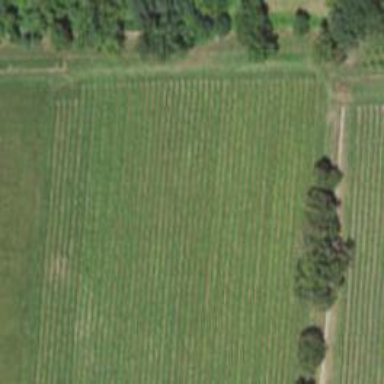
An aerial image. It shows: Vineyard growing grapes.